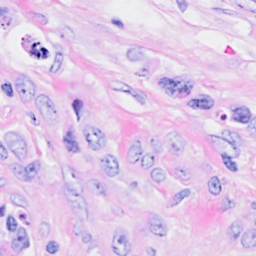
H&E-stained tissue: Breast